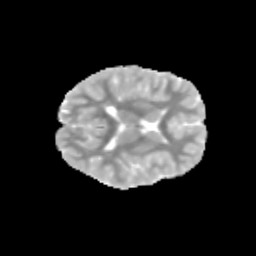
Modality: MD
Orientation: axial
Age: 9
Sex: female
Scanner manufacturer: siemens
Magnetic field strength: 3 T
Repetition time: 3.8 s
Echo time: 0.07 s